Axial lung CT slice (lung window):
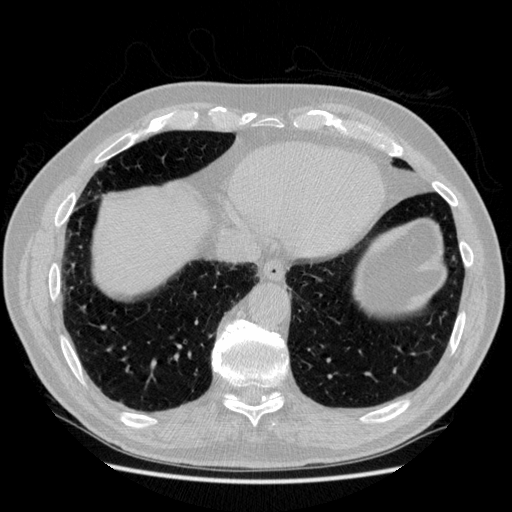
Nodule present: no